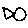
Label: fish